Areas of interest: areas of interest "Transportation stations"
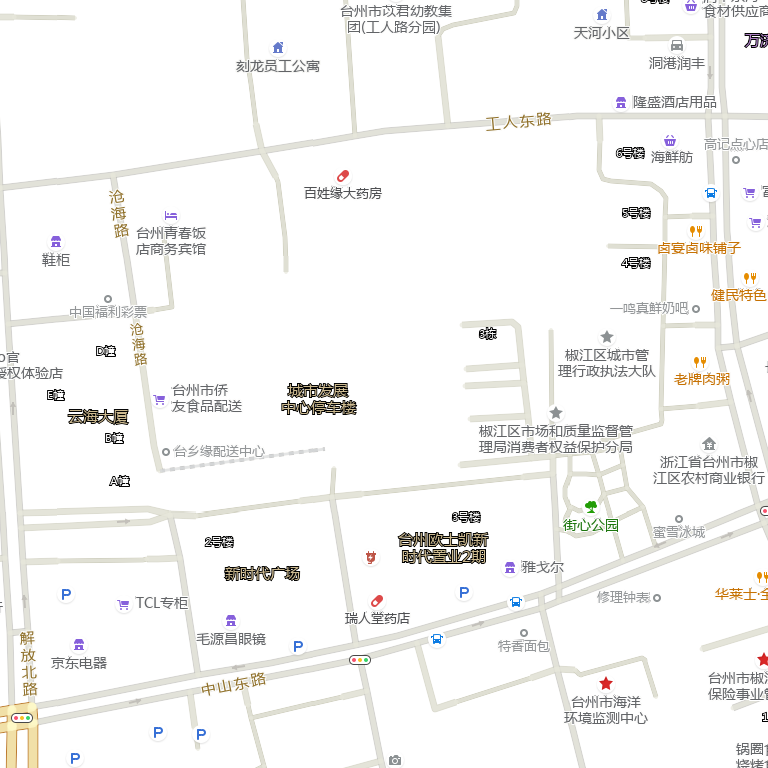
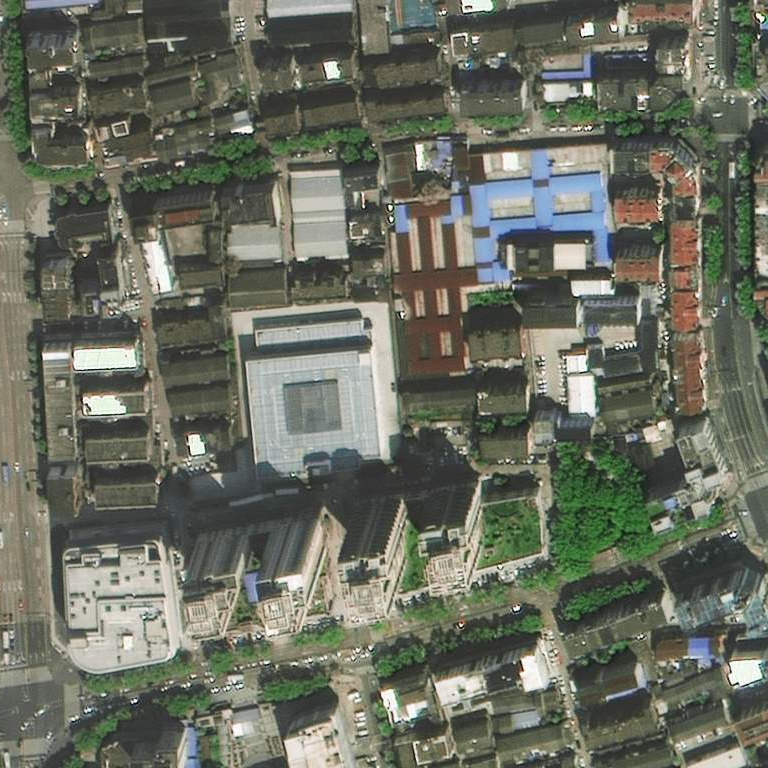